You are looking at the short-time Fourier spectrogram of a bearing's acceleration signal. Determine the bearing's health state. Answer with exactly one of: normal, inner_race, outer_race, ball.
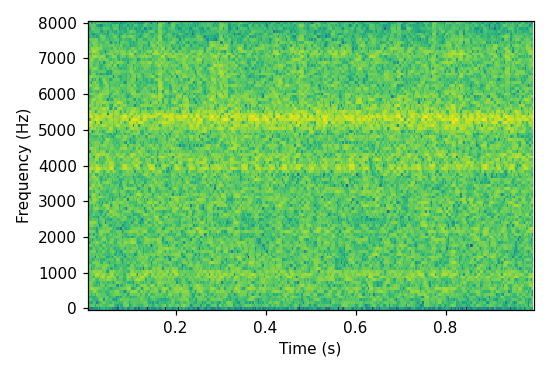
Answer: inner_race